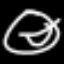
Label: squiggle